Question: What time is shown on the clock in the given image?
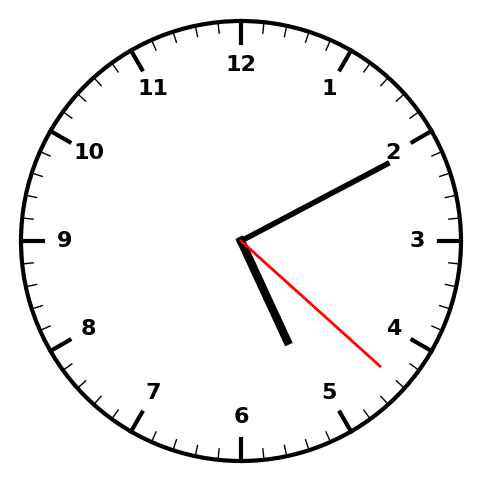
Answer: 05:10:22